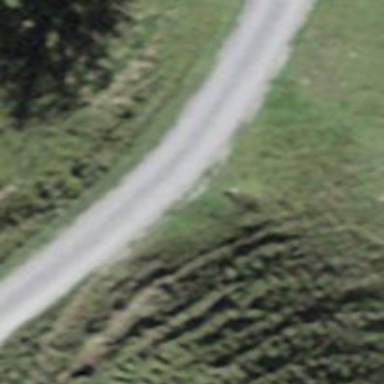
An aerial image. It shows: Well-maintained track road with grade 1 tracktype.